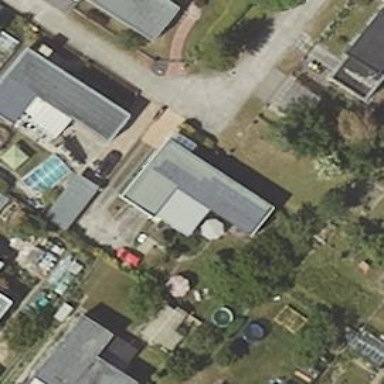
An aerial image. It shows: Simple house.